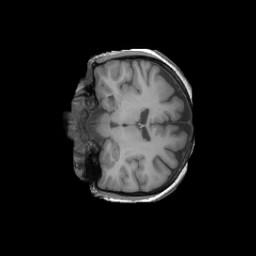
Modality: T1w
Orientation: coronal
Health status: ill
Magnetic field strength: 3 T